Question: I hv the following db table and I would like to count and group by the Color. I am a year one student and beginner of SQL. Can anyone teach with the code?
SQL-CountColor:

What I have tried:
'''
Select COLOR,
sum(case when Blue = 1 then 1 else 0 end) as Blue_count,
sum(case when Red then 1 else 0 end) as Red_count,
sum(case when Yellow then 1 else 0 end) as Yellow_count,
sum(case when Black then 1 else 0 end) as Black_count,
sum(case when Green then 1 else 0 end) as Green_count,
from TAB_GROUP
group by COLOR;
'''
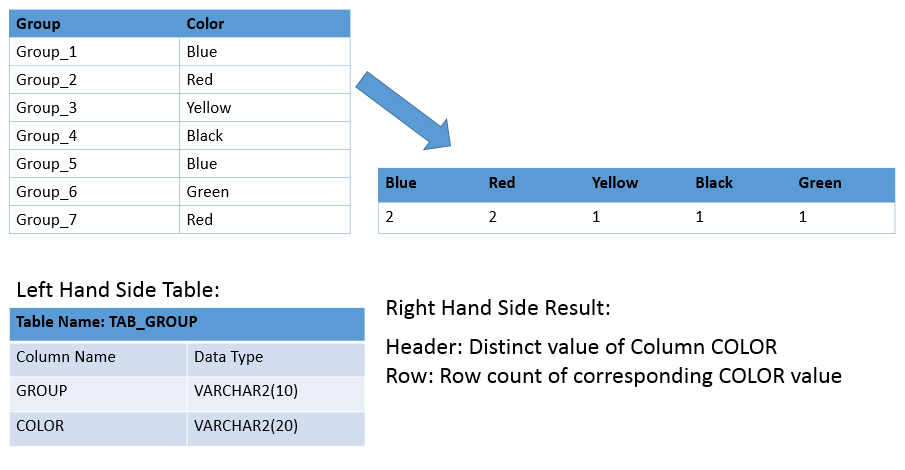
Answer: The problem with your query is that you're mixing two approaches, both valid but not compatible.
The first one is using a 'case' statement, like @LONG did in its answer, and it's fine but doesn't require 'group by'; you're already "artificially" grouping by giving different condition in each column;
'''
select sum(case when Blue = 1 then 1 else 0 end) as Blue_count,
sum(case when Red then 1 else 0 end) as Red_count,
sum(case when Yellow then 1 else 0 end) as Yellow_count,
sum(case when Black then 1 else 0 end) as Black_count,
sum(case when Green then 1 else 0 end) as Green_count
from TAB_GROUP
'''
The other approach is using a 'group by', and it's fine as well, but you will only have to count the rows for each group
'''
select COLOR, count(*) as CNT
from TAB_GROUP
group by COLOR
'''
This will give you a result that is the same as the desired one but with rows and columns inverted
'''
COLOR | CNT
Blue | 2
Red | 2
Yellow | 1
Black | 1
Green | 1
'''
To move rows to columns you would need a pivoting function, whose syntax may vary depending on the database you're using. This makes this approach more complex, but also more versatile in case the number of possible values increases.